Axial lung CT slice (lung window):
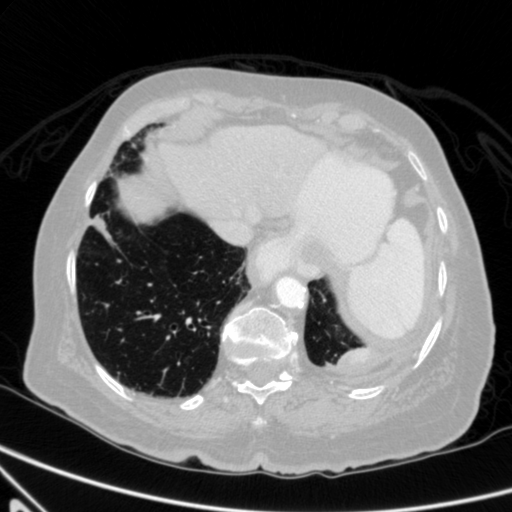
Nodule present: no